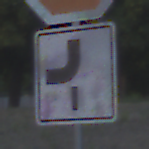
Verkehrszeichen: VerlaufVorfahrtsstrasse7
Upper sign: Stop
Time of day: SunriseSunset
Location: Outdoor (Urban)
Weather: Clear
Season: NotSpecified
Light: Natural